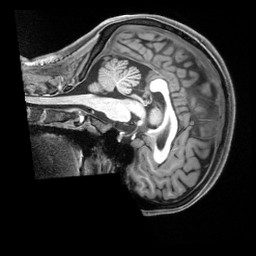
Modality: T1w
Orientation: sagittal
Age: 24
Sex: female
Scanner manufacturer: siemens
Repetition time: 2.3 s
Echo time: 0.00229 s